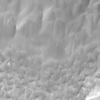
Label: not_dusty